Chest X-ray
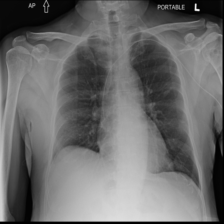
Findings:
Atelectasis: negative
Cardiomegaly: negative
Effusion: negative
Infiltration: negative
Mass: negative
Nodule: positive
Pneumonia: negative
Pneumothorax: negative
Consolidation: negative
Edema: negative
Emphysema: negative
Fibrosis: negative
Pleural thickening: negative
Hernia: negative